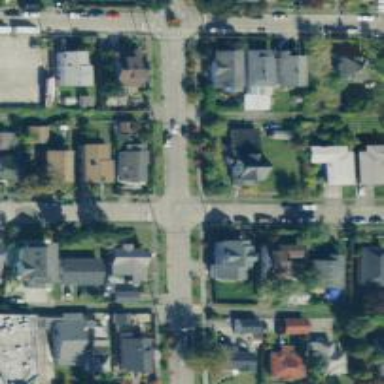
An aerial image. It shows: Living street.